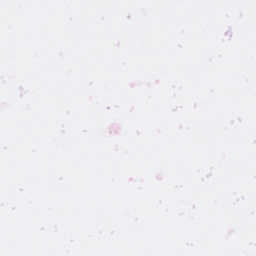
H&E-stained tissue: Breast